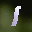
Label: 1